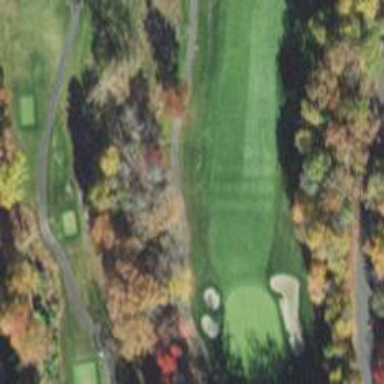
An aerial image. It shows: Service road used as golf cart path.